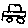
Label: car